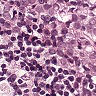
Metastatic tissue present: yes